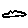
Label: cloud